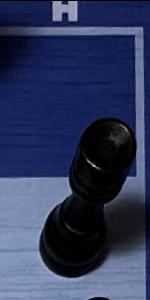
Label: Rook_Black